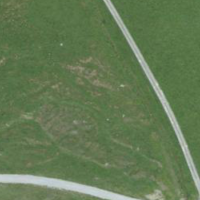
EUNIS habitat code: 23
Species observed at this site:
Marmota marmota